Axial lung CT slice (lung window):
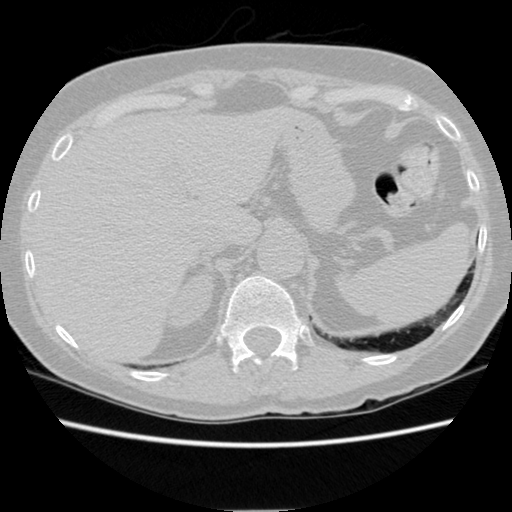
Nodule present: no